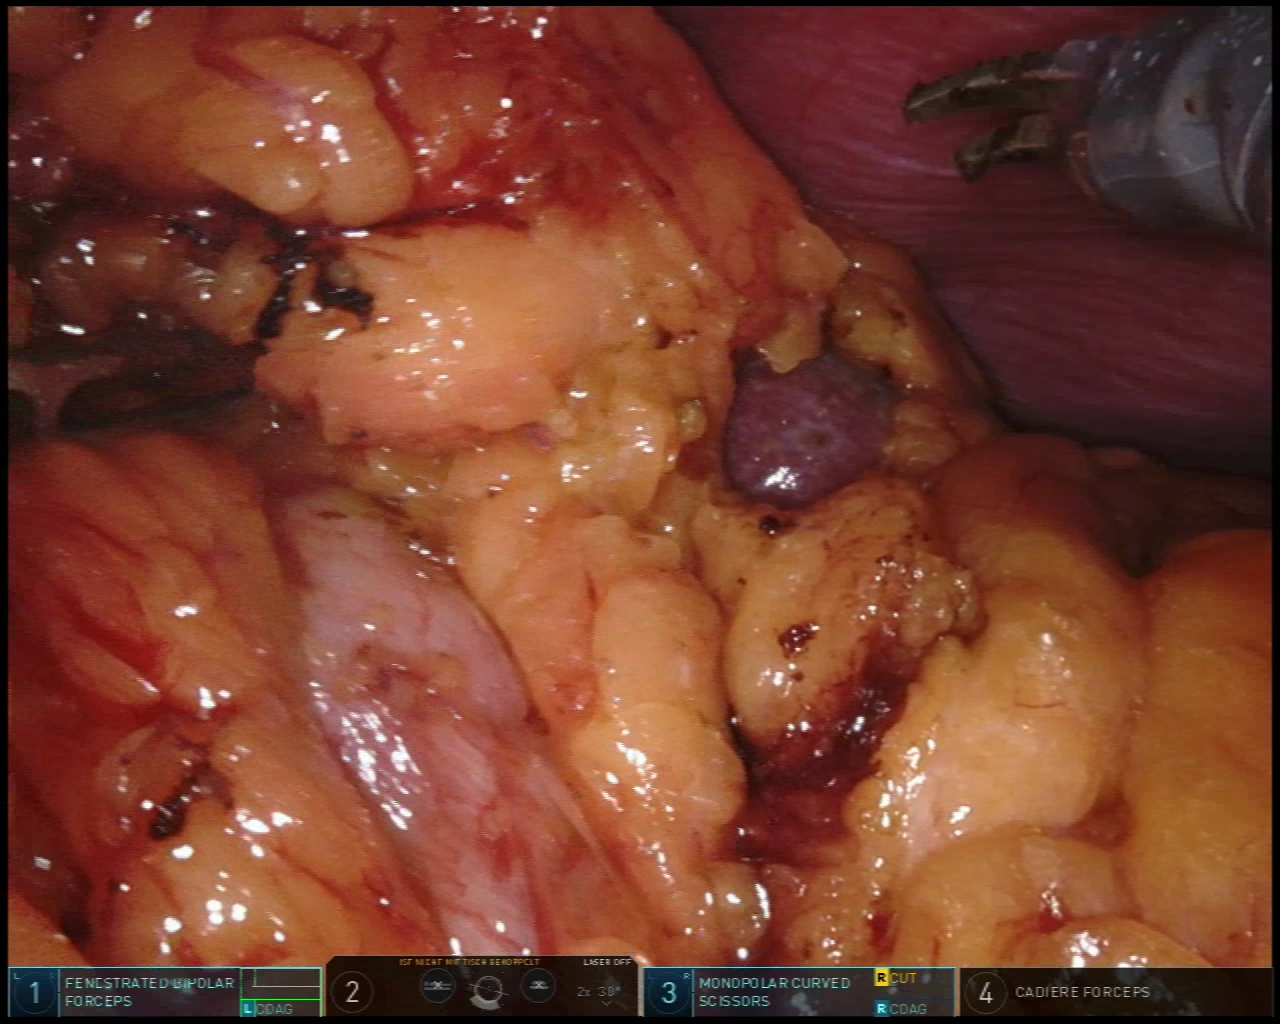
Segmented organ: spleen
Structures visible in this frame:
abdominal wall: yes
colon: no
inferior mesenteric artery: no
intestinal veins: no
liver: no
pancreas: no
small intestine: no
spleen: yes
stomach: yes
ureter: no
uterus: no
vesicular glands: no